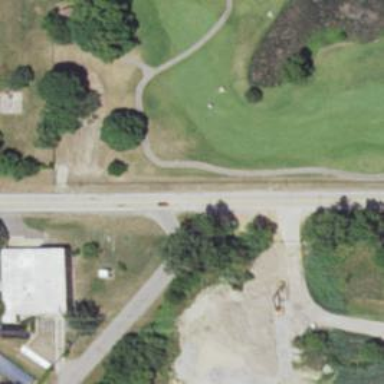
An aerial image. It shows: Path used for both walking and golf.